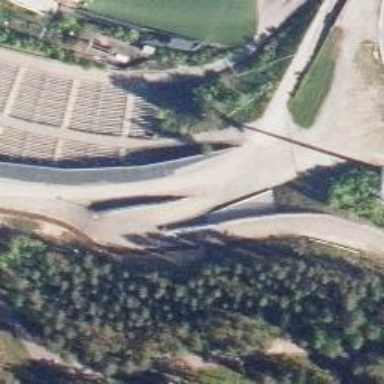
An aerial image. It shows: Intermediate-level Nordic footway for classic and skating skiing.